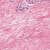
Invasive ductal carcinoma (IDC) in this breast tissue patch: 0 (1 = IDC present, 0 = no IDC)